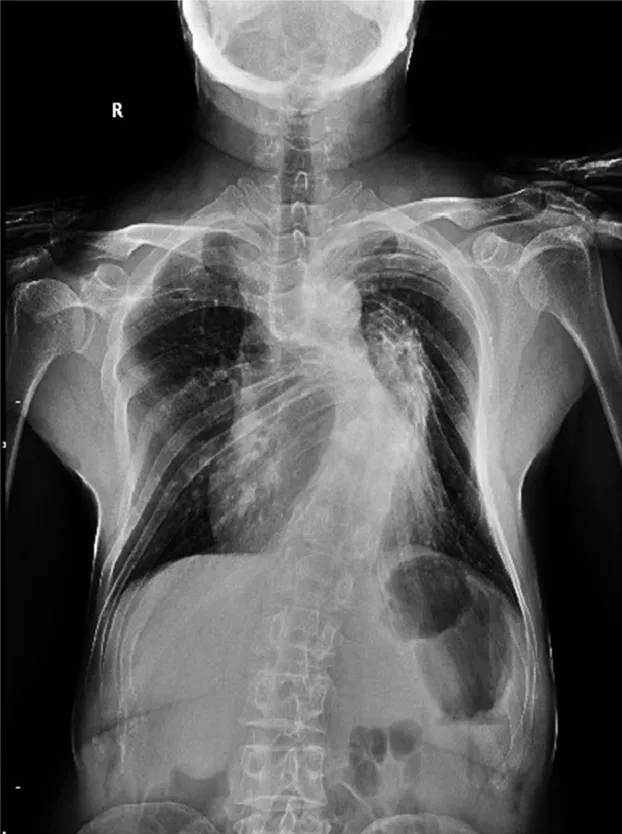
X-radiograph showing the patient with a severe thoracic scoliosis and barrel chest.
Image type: radiology (x_ray)